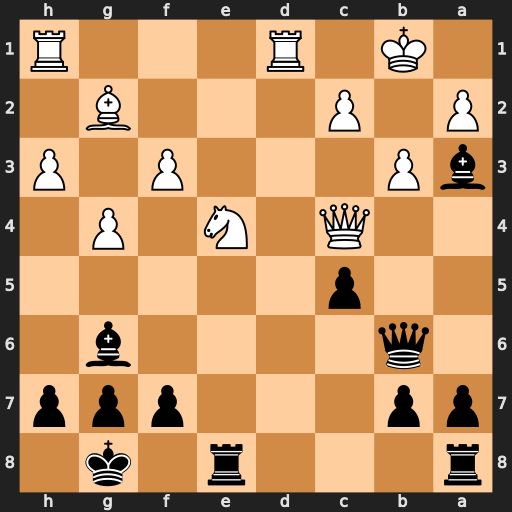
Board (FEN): r3r1k1/pp3ppp/1q4b1/2p5/2Q1N1P1/bP3P1P/P1P3B1/1K1R3R
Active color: b
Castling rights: -
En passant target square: -
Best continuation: Rxe4 fxe4 Qf6